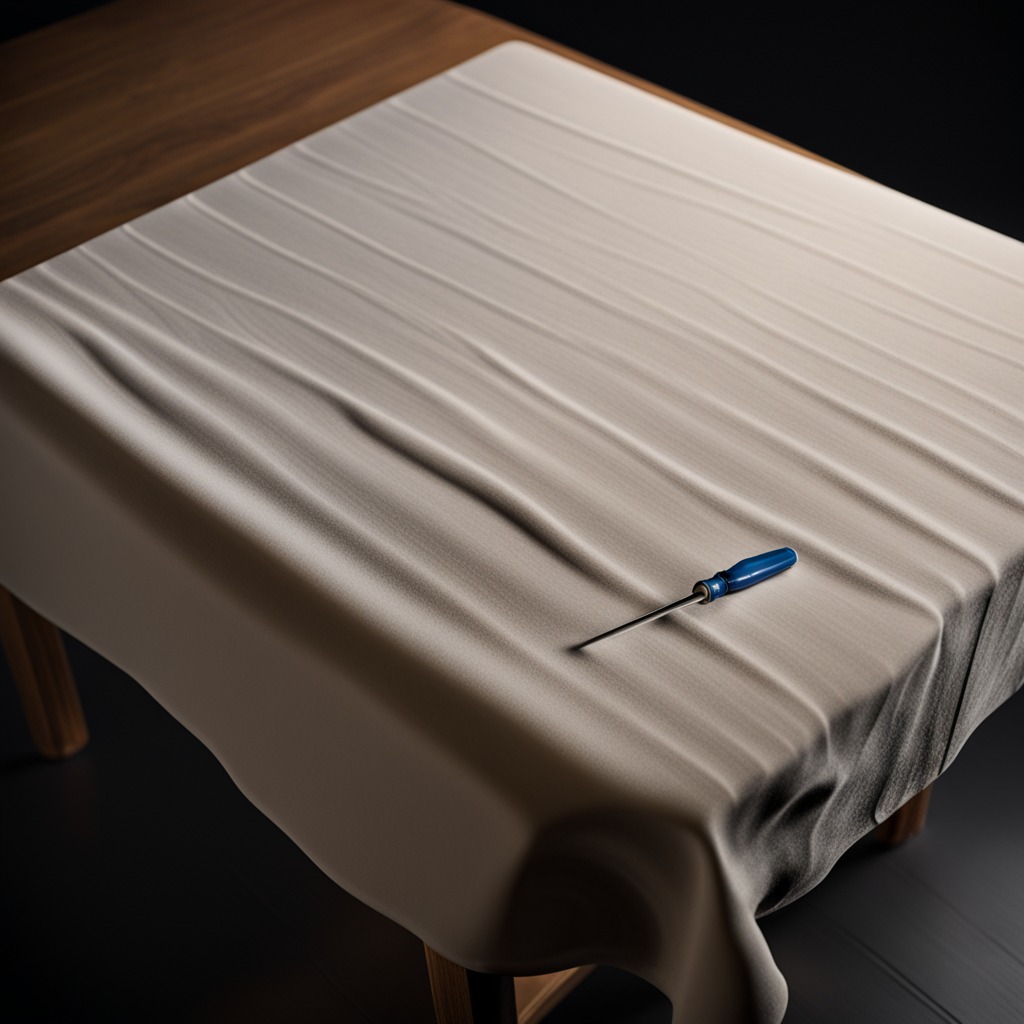
A screwdriver lies on the wooden table.